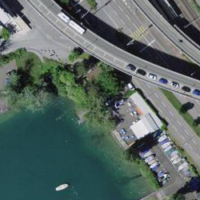
EUNIS habitat code: 14
Species observed at this site:
Symphoricarpos albus